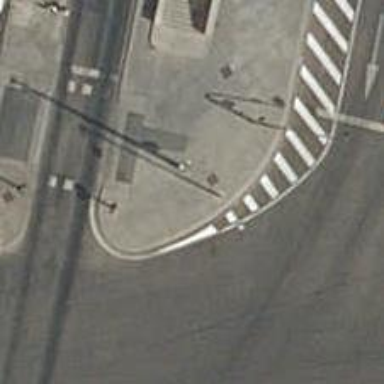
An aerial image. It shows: Kerb serving as barrier.